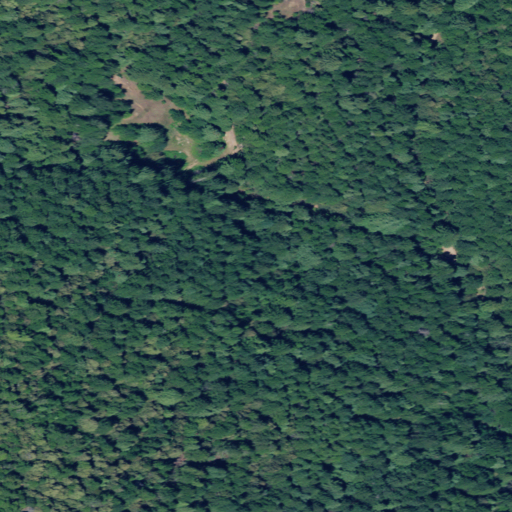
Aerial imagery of valley in California named Gulch Sixteen containing evergreen forest and open development